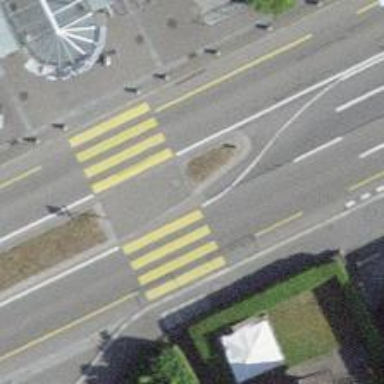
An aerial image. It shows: Uncontrolled zebra crossing with island. The crossing is marked with zebra stripes.